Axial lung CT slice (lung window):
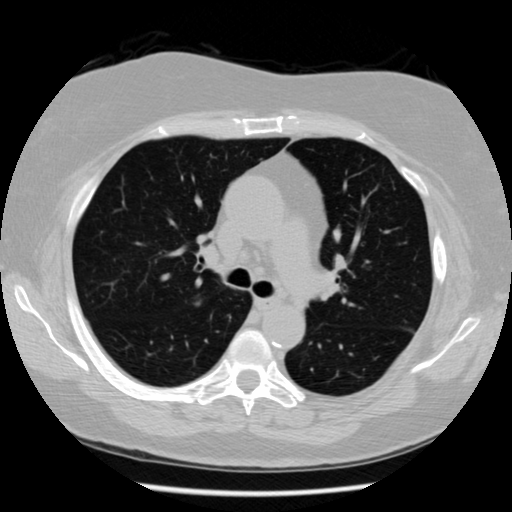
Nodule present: yes
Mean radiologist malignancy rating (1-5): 2.5